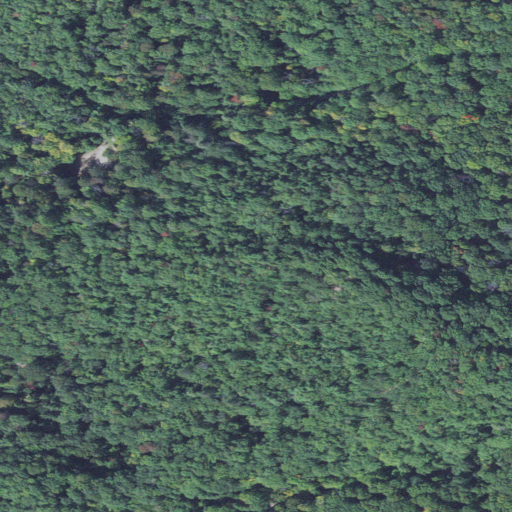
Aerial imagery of mountain in Michigan named McCort Hill containing mixed forest, evergreen forest, deciduous forest, and open development